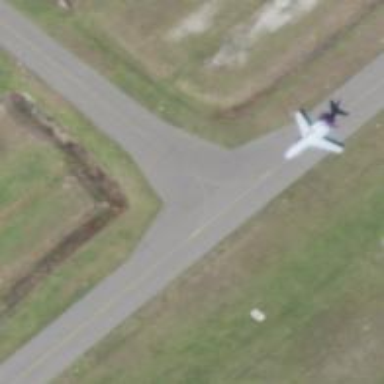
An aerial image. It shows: Image of taxiway at airport.